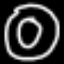
Label: donut